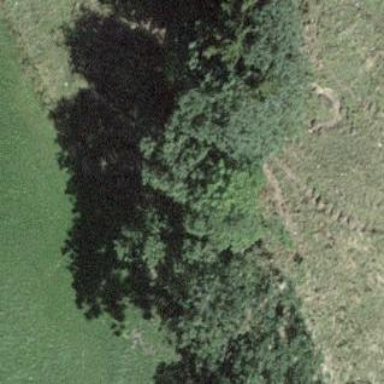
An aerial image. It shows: Forest area.